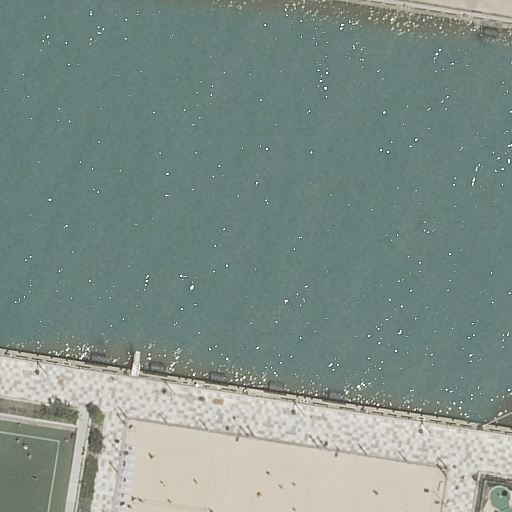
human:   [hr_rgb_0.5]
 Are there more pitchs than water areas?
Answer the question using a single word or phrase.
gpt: no

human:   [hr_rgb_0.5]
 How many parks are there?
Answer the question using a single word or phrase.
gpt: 1

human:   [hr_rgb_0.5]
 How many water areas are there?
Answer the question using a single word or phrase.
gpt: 1

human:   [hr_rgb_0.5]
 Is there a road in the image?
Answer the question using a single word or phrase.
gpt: yes

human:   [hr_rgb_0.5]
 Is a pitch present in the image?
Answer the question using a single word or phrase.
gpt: yes

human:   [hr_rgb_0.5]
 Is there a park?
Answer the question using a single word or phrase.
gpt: yes

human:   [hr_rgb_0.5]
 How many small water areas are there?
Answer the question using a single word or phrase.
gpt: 0

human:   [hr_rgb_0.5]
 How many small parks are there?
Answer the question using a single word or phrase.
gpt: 0

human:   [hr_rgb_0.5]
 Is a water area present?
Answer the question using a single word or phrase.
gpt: yes

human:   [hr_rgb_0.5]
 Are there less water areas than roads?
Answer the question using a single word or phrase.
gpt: yes

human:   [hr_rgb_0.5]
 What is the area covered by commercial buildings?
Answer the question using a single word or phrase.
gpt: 0m2

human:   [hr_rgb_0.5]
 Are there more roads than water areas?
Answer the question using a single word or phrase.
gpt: yes

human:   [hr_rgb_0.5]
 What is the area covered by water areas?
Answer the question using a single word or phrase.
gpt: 7945m2

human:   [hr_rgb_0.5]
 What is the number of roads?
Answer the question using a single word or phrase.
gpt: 3

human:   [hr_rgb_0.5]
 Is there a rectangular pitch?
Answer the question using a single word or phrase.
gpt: yes

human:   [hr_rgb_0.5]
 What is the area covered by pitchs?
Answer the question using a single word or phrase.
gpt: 80m2

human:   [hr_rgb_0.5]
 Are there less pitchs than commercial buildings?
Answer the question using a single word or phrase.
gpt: no

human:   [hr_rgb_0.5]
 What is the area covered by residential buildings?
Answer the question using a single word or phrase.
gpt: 0m2

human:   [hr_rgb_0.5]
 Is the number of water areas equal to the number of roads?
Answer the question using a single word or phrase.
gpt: no

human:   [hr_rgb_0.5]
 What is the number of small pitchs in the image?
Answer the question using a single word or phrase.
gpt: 1

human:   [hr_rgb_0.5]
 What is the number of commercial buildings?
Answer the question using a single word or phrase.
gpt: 0

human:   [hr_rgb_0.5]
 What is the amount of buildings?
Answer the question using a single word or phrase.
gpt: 0

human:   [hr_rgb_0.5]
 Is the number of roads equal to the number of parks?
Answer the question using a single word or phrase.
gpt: no

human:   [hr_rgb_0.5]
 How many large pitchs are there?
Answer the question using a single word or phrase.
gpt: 0

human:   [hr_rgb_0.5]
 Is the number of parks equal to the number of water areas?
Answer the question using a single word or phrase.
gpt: yes

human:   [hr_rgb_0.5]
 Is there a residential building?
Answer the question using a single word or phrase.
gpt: no

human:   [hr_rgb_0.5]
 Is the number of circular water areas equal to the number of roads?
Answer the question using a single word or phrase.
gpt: no

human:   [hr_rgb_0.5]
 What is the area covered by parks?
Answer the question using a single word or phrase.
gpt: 5673m2

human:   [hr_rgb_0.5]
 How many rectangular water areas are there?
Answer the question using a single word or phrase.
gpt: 1

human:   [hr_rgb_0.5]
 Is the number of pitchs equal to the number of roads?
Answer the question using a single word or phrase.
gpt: no

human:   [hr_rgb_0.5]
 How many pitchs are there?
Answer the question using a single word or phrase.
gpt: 1

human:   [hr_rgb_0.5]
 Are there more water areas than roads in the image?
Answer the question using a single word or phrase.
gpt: no

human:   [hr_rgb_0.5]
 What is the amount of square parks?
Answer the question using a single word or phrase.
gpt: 0

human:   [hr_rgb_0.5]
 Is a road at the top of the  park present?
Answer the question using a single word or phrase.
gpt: yes

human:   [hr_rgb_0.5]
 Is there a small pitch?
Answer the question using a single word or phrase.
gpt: yes

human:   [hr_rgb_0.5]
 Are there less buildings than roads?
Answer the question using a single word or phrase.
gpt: yes

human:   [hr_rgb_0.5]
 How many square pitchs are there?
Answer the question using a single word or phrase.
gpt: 0

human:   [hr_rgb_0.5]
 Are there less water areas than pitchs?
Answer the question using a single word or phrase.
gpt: no

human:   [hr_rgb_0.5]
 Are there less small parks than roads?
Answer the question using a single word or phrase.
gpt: yes

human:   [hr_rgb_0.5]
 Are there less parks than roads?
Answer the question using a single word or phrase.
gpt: yes

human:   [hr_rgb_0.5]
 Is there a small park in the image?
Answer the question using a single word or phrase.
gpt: no

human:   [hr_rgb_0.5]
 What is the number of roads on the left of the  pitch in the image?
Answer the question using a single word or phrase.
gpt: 0

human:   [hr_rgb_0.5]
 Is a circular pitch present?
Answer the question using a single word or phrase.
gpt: no

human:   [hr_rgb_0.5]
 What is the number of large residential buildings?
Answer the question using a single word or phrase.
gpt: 0

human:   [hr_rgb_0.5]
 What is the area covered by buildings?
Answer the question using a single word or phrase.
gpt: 0m2

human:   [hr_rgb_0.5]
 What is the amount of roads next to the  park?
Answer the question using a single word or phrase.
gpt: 3

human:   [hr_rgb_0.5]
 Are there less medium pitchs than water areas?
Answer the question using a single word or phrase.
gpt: yes

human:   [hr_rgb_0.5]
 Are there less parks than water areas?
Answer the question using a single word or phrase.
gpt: no

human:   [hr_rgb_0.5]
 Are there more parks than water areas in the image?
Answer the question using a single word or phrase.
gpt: no

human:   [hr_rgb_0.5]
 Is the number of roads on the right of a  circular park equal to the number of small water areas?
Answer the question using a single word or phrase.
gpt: yes

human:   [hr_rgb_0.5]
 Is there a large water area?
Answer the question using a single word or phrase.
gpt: yes

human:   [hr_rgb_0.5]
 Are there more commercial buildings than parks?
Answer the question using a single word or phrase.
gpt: no

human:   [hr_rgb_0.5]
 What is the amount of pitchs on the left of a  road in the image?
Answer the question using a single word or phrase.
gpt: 1

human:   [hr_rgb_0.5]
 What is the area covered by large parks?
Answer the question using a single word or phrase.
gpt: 5673m2

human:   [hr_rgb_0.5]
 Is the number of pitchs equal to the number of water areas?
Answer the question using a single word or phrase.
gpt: yes

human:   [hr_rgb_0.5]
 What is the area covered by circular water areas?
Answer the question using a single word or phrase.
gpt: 0m2

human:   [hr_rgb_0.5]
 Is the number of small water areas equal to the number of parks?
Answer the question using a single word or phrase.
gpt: no

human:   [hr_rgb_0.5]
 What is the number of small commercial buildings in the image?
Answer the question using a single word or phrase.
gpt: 0

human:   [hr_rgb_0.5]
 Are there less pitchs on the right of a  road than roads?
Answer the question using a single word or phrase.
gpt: yes

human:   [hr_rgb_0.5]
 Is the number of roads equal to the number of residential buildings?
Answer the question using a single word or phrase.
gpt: no

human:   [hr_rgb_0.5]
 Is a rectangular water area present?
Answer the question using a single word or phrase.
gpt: yes

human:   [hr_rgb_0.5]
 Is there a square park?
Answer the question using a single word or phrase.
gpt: no

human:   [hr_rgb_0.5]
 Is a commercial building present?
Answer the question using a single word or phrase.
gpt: no

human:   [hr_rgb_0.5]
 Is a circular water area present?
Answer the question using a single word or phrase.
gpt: no